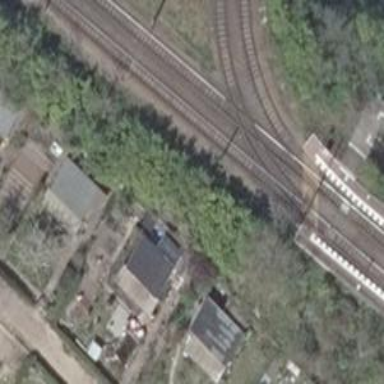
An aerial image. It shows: Railway crossing.